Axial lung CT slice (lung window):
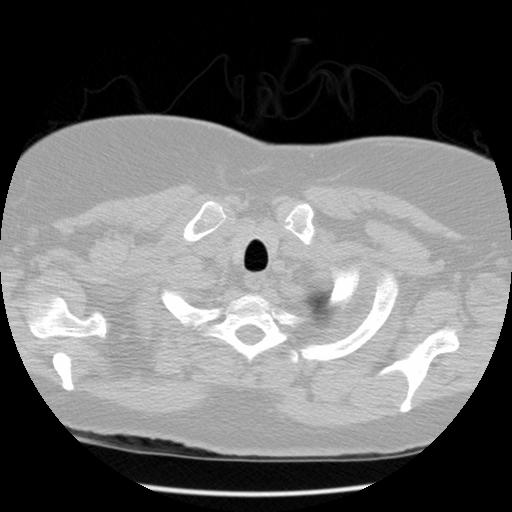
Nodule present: no